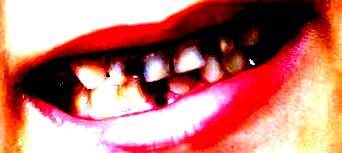
Condition: hypodontia